Aerial crown-view tile of a tropical tree (Barro Colorado Island, Panama), acquired 20250217:
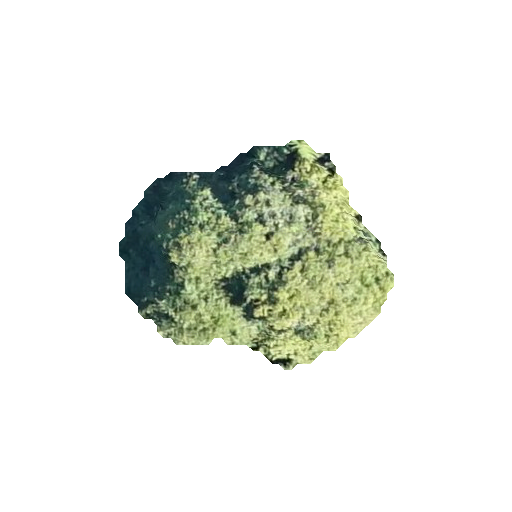
Species: Alseis blackiana
GBIF accepted scientific name: Alseis blackiana
Crown area: 63.569 m²